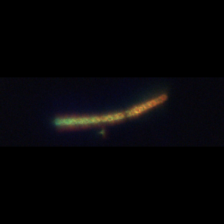
Taxon: Chaetoceros
Group: Diatoms